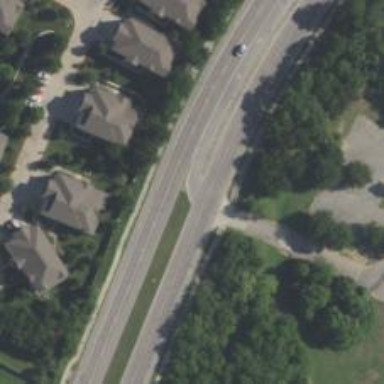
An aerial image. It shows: Secondary link road.